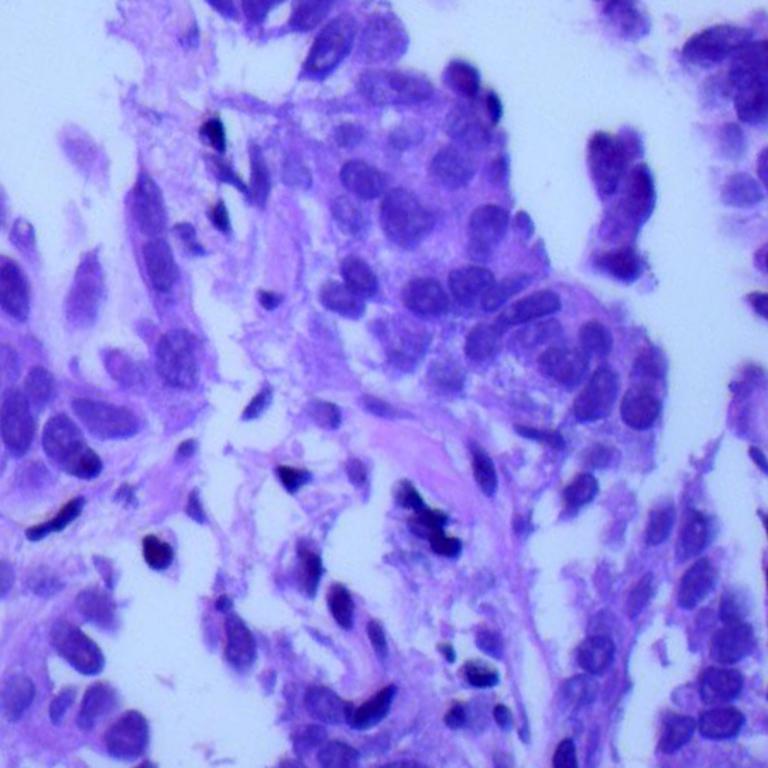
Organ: lung
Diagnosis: adenocarcinomas